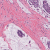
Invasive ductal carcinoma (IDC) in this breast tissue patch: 1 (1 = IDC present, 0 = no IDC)